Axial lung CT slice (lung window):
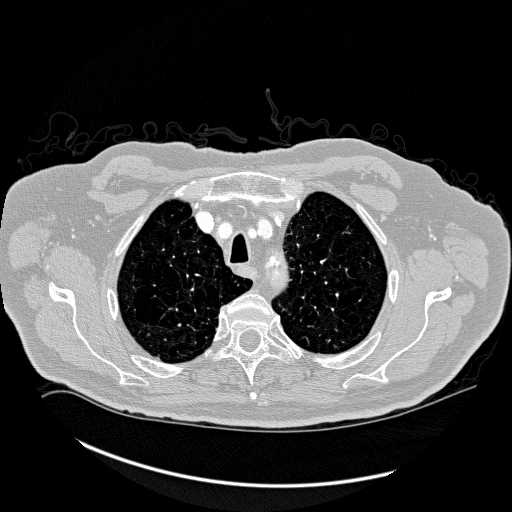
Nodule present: no